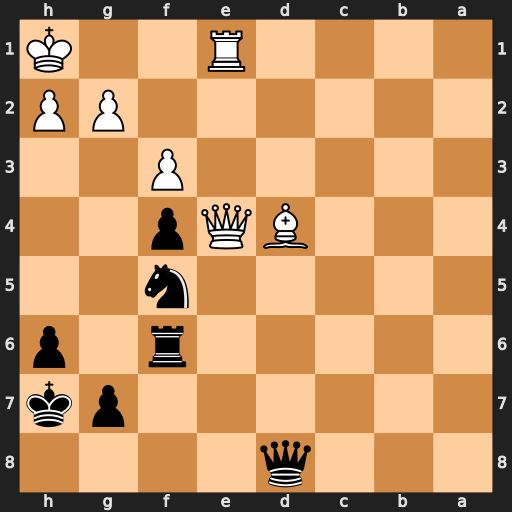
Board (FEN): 3q4/6pk/5r1p/5n2/3BQp2/5P2/6PP/4R2K
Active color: b
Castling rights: -
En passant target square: -
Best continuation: Qxd4 Qxd4 Nxd4